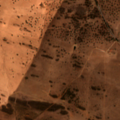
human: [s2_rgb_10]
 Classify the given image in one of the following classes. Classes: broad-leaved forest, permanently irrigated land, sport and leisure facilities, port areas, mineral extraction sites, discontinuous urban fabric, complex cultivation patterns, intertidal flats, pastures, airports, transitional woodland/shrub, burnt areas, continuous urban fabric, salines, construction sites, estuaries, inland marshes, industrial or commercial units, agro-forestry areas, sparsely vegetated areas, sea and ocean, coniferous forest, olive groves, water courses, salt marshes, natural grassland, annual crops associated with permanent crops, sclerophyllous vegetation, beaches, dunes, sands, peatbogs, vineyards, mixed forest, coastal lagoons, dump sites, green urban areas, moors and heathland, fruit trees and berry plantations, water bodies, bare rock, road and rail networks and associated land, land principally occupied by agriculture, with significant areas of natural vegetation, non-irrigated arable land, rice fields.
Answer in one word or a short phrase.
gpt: non-irrigated arable land, land principally occupied by agriculture, with significant areas of natural vegetation, agro-forestry areas